Interaction volume radius: 5 \u00c5
Interaction volume height: 15 \u00c5
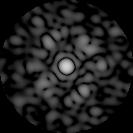
Disorder parameter: 0.7306